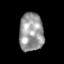
Tissue: skin
Cell type: Epithelial cells
Senescence score: 0.1768
Nuclear area (px): 918
Mean DAPI intensity: 153.379